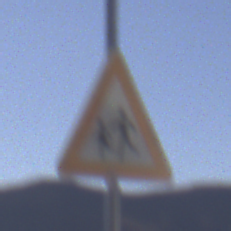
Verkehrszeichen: KinderRechts
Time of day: MorningAfternoon
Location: Outdoor (Nature)
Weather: Clear
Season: NotSpecified
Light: Natural